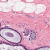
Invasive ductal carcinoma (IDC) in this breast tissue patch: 0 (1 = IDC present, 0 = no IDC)